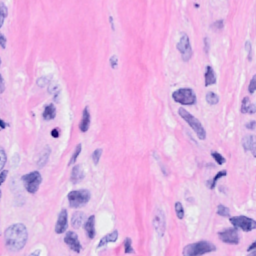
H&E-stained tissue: Breast